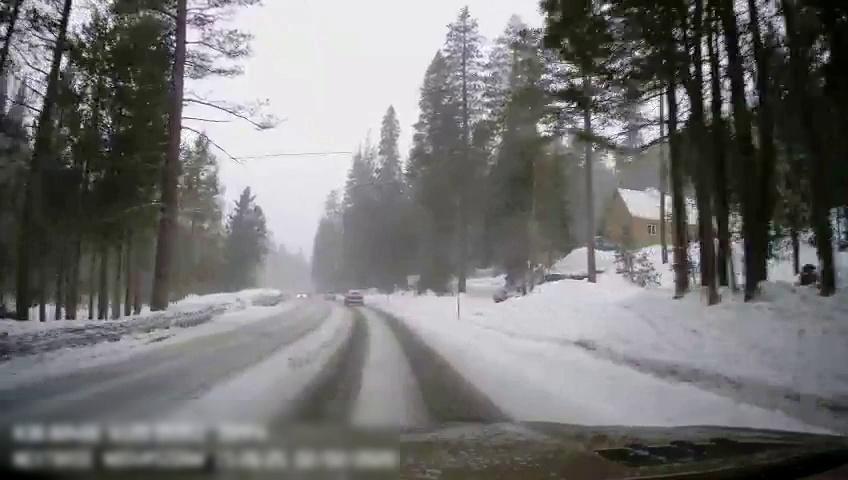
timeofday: Day
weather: Snowy
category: Drivable Space
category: Vehicles | Car
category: Vehicles | Car
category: Vehicles | SUV
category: Traffic | Signs